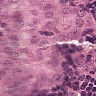
Metastatic tissue present: yes